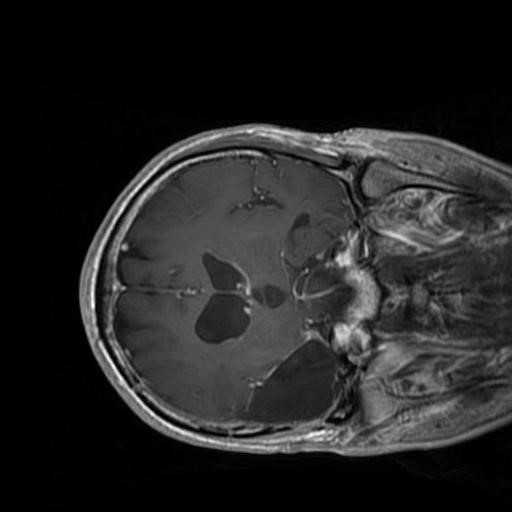
Label: brain_glioma